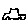
Label: car